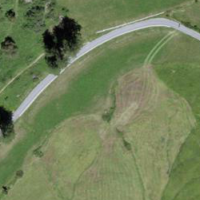
EUNIS habitat code: 26
Species observed at this site:
Erysimum cheiranthoides
Dactylorhiza majalis
Sambucus racemosa